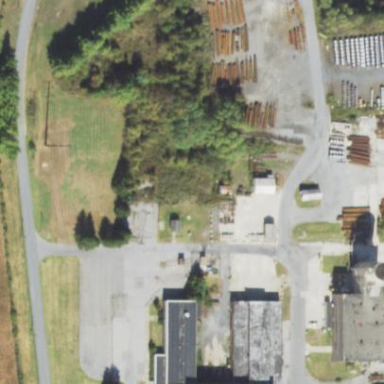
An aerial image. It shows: Historic factory.